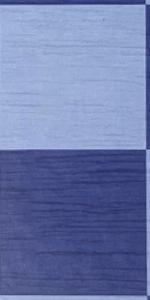
Label: Empty